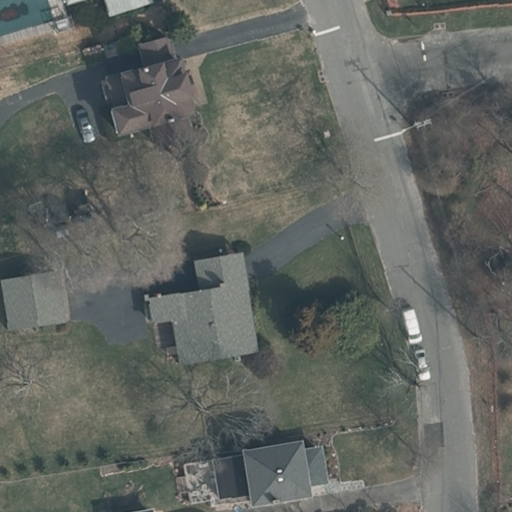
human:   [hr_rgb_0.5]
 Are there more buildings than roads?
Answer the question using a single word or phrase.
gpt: yes

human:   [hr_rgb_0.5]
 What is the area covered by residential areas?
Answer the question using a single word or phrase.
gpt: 10595m2

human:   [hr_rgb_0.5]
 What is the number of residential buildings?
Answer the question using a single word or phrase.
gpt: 3

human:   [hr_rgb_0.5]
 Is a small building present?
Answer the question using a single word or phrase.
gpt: yes

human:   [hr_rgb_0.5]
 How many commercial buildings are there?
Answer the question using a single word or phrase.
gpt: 1

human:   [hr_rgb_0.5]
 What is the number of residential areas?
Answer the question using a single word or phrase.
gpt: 1

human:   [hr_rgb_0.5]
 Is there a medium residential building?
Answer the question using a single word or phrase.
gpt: yes

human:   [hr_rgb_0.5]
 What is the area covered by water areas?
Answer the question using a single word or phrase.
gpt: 0m2

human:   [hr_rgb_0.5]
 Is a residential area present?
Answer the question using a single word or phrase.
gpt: yes

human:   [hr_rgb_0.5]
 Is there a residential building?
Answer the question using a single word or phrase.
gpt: yes

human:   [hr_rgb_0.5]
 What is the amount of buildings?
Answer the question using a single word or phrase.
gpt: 5

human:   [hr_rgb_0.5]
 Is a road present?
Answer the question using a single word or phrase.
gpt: yes

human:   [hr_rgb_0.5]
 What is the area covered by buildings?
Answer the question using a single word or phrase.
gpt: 945m2

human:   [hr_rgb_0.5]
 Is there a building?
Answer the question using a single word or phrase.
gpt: yes

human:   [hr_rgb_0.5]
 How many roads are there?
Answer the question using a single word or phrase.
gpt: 2

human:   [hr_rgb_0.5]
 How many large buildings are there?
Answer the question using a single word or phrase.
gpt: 0

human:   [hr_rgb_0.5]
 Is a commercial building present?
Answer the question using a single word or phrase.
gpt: yes

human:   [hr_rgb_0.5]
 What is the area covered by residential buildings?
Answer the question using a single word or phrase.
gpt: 679m2

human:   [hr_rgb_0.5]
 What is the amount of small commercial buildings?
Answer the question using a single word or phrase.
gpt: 0

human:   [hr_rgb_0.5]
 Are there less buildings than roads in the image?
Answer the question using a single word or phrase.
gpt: no

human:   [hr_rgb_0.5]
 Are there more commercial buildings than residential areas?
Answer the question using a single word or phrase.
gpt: no

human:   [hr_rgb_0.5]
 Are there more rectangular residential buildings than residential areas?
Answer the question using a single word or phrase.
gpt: no

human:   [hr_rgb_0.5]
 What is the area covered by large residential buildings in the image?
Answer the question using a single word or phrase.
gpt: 0m2

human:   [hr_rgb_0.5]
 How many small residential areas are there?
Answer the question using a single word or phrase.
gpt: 0

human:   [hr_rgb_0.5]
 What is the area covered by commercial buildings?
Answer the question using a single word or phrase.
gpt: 262m2

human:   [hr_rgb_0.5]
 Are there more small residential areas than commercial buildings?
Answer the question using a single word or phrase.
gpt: no

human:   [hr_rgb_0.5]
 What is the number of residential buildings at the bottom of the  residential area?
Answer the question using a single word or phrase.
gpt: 0

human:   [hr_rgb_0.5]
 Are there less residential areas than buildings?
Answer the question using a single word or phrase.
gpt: yes

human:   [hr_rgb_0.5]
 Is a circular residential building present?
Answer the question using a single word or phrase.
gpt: no

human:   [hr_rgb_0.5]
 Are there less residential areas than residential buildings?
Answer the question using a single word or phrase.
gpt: yes

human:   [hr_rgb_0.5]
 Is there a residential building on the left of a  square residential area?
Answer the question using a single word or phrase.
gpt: no

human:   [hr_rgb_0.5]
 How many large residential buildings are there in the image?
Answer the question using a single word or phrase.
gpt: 0

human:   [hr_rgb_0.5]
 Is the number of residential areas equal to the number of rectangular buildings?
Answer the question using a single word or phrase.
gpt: yes

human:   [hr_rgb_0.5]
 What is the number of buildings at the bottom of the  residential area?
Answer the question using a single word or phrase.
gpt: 0

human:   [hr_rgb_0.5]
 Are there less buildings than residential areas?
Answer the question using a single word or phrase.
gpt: no

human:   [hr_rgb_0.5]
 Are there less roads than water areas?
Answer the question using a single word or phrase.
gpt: no

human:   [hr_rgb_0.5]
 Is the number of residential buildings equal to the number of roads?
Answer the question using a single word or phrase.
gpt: no

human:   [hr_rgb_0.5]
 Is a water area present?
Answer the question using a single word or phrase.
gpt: no

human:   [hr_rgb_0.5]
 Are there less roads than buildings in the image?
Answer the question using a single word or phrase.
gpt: yes

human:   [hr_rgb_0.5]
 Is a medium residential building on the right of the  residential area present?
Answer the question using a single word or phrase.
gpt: no

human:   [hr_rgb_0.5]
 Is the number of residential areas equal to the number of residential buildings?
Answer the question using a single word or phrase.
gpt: no

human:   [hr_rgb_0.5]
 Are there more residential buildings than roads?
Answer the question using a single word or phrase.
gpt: yes

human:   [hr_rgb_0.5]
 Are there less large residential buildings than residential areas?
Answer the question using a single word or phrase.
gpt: yes

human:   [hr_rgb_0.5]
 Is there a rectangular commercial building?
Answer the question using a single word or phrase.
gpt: no

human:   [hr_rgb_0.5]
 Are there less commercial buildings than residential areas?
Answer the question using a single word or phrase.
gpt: no

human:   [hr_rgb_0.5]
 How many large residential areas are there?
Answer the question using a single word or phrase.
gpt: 1

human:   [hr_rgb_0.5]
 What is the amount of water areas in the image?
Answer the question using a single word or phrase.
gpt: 0

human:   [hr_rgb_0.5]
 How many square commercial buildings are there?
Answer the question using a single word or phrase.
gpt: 0

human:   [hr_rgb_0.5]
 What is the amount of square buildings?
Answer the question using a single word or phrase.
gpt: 0

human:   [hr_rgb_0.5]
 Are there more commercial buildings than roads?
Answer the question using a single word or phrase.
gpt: no

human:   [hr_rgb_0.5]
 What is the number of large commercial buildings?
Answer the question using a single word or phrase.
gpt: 0

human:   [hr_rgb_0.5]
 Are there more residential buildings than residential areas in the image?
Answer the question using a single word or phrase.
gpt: yes

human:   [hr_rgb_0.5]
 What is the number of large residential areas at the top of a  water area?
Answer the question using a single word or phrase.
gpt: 0

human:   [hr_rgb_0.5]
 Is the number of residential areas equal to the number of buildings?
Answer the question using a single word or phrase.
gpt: no

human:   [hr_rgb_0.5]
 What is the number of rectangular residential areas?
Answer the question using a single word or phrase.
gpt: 1

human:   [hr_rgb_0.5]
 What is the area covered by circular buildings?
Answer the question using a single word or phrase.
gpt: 0m2

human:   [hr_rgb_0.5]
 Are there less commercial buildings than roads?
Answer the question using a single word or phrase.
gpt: yes

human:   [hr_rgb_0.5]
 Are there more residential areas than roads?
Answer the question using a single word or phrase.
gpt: no

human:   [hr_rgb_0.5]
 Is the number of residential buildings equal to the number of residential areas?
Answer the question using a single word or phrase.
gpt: no

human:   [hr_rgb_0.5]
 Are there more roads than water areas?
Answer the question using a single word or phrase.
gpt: yes

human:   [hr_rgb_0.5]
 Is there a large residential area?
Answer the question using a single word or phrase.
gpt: yes

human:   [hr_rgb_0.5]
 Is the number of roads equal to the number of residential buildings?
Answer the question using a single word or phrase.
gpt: no

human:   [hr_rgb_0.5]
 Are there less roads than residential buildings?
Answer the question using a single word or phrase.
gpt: yes

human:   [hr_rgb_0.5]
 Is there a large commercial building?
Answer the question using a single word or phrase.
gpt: no